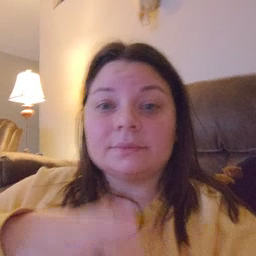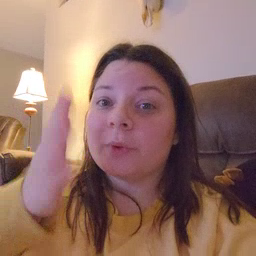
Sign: will